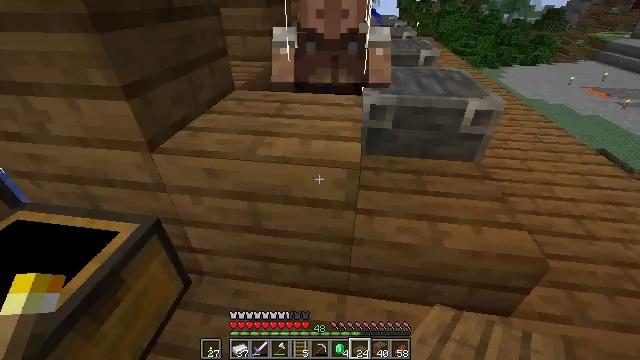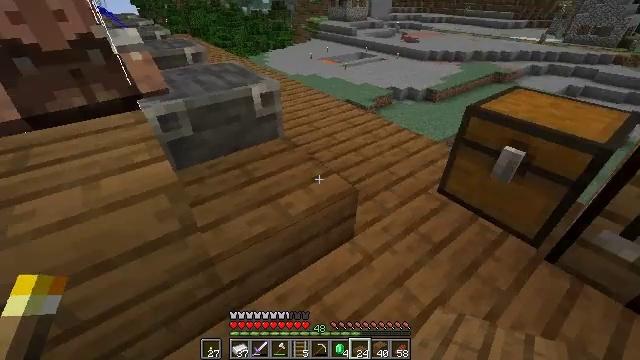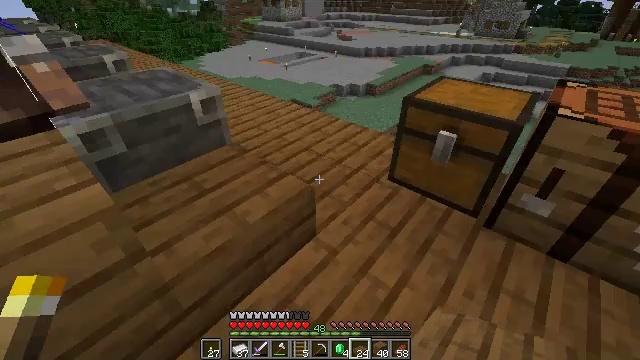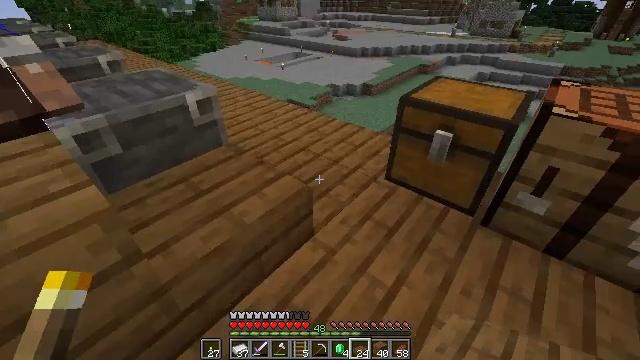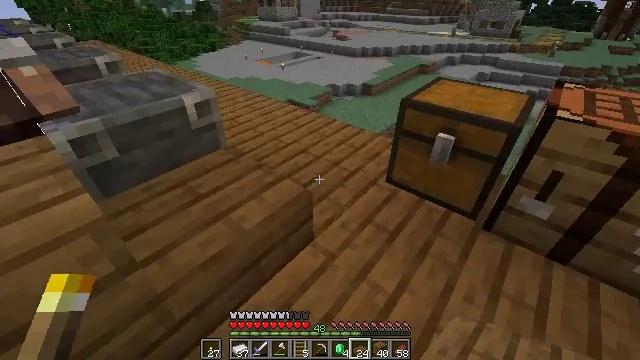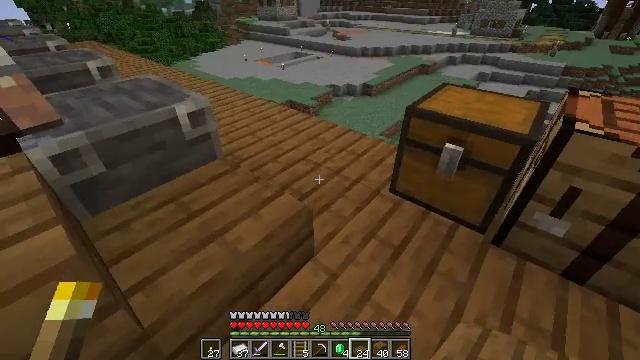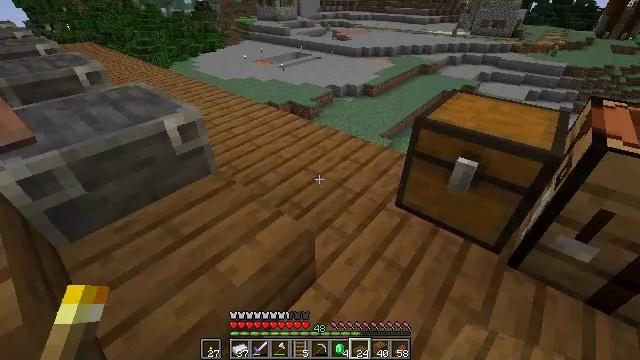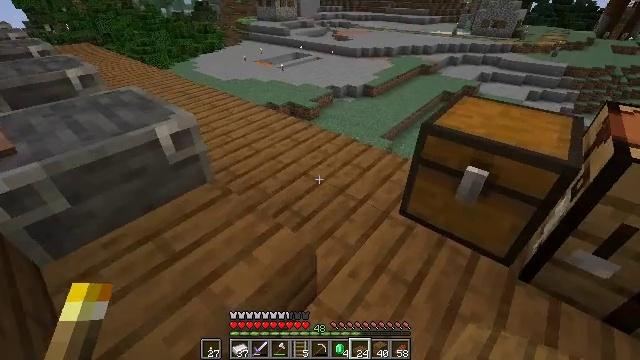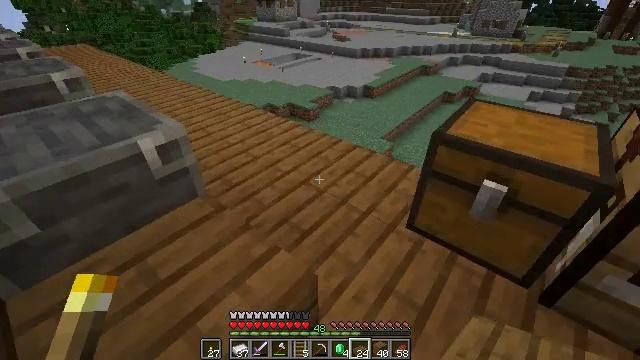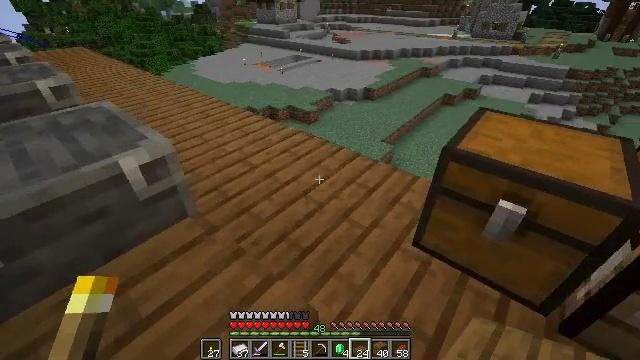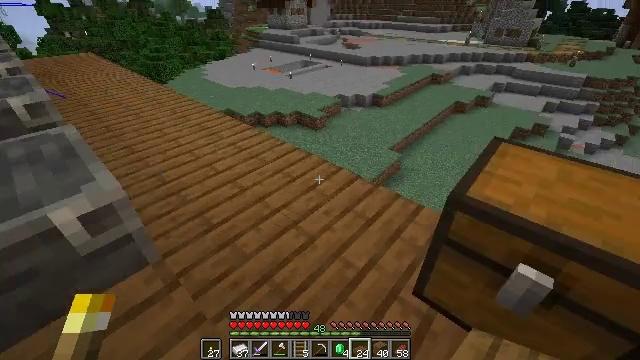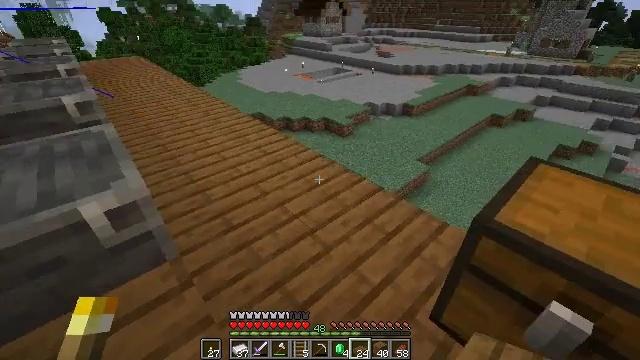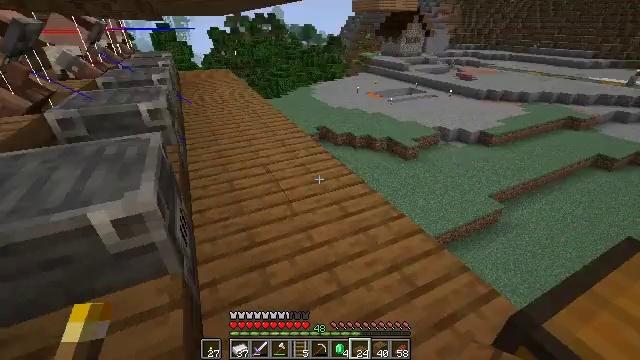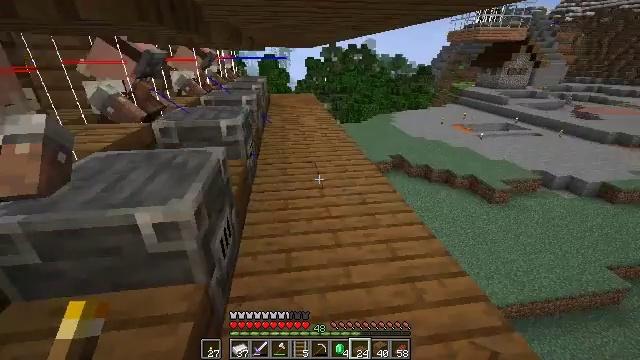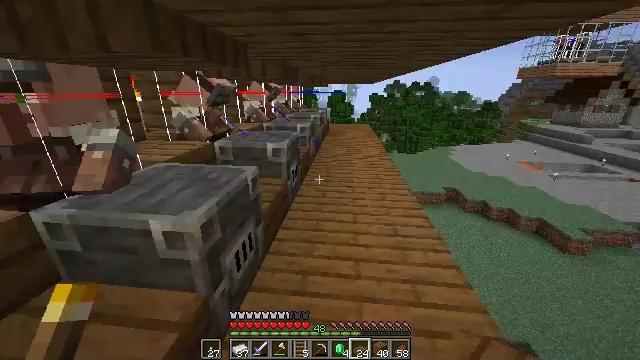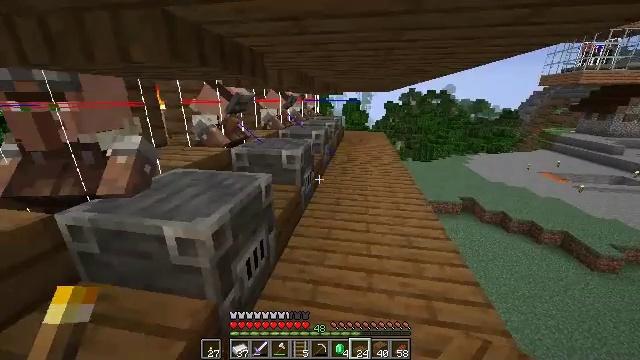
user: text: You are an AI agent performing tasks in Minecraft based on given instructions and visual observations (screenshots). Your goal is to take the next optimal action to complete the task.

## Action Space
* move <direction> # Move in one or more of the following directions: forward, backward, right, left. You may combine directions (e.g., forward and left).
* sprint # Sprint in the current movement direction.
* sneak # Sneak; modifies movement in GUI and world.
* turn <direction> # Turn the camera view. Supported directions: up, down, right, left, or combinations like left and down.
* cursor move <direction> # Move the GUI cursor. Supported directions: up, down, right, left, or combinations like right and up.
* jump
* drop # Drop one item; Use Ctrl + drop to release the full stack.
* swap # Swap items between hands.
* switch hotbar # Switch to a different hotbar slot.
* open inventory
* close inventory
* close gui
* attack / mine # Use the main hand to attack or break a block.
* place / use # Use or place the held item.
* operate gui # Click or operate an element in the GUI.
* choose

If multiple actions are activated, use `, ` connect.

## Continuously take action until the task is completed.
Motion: motion action
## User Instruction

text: Remove a spruce slab from the inventory.
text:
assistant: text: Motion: turn right
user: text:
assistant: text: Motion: turn right
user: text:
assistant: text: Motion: no_op
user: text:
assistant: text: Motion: move forward
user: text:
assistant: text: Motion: move forward
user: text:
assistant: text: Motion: move forward
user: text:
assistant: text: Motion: move forward
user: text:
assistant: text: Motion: move forward
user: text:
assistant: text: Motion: move forward
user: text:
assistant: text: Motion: move forward and move right, turn left and up
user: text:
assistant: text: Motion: move forward and move right, turn left and up
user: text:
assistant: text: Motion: move forward and move right, sprint, turn left and up
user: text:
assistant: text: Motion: move forward and move right, sprint, turn left and up
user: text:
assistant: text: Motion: move forward and move right, sprint, turn left and up
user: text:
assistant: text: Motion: move forward and move right, turn left and up
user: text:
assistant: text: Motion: move forward and move right
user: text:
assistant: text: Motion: move forward, sprint
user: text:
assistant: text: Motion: move forward, sprint
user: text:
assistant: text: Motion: move forward, sprint, turn left
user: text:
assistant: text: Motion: move forward, turn left and down
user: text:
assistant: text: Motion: move forward, turn left and down
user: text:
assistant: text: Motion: move forward, turn left
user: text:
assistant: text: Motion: turn left
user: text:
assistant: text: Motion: turn left
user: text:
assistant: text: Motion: turn left
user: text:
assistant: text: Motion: no_op
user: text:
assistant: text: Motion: no_op
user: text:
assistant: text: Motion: no_op
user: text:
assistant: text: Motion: no_op
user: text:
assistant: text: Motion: move right, turn right